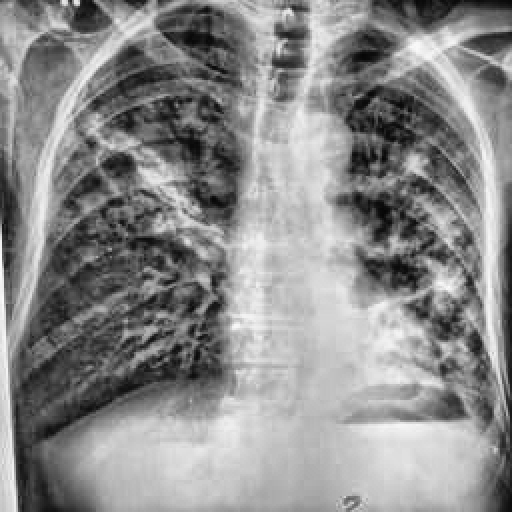
Finding: TUBERCULOSIS